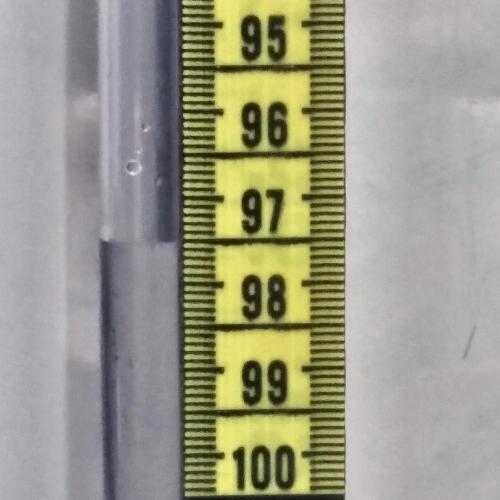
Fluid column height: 97.5 cm